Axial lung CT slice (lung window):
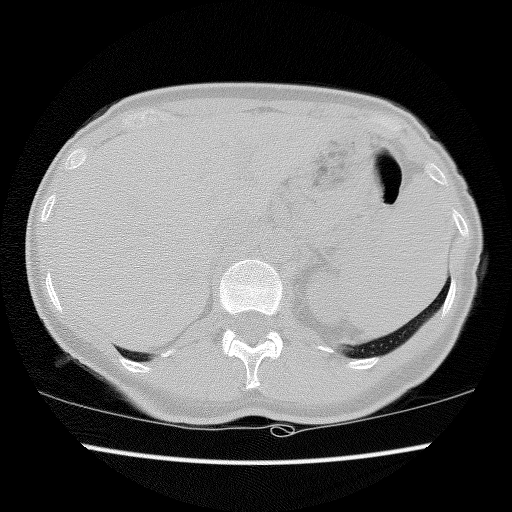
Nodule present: no